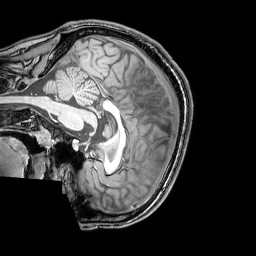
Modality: T1w
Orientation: sagittal
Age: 24
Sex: male
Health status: healthy
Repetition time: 0.081 s
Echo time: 0.037 s